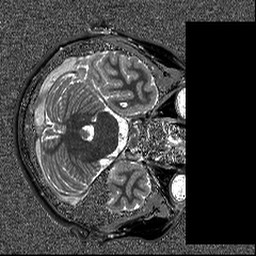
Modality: T1map
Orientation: axial
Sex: female